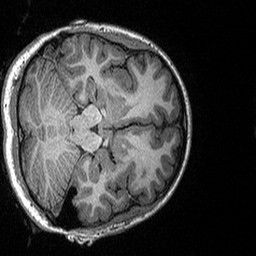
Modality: T1w
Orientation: axial
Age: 23
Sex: female
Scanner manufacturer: siemens
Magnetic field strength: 3 T
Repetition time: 2.3 s
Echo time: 0.00298 s